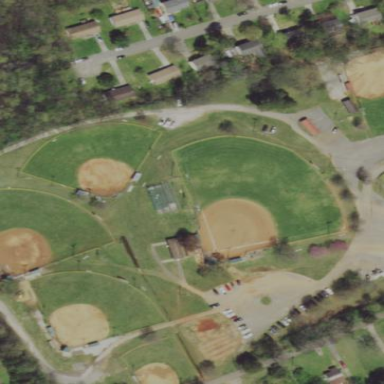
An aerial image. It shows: Baseball pitch for leisure and sports activities.